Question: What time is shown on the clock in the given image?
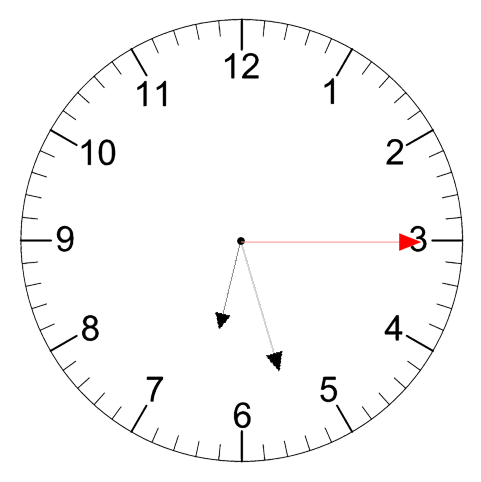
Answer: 06:27:15